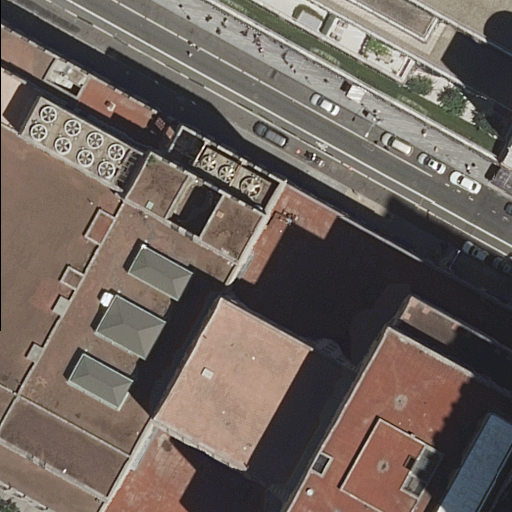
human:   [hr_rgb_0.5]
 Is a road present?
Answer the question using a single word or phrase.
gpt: yes

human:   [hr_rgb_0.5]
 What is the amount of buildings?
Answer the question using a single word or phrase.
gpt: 4

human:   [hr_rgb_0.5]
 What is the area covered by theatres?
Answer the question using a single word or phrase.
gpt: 3425m2

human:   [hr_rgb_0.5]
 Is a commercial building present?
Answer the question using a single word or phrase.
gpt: yes

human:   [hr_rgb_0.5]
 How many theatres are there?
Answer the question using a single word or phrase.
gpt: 1

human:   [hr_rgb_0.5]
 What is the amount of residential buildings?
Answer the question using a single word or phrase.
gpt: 3

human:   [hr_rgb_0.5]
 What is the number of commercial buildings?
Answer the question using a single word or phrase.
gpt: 1

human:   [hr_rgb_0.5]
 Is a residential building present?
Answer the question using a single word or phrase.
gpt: yes

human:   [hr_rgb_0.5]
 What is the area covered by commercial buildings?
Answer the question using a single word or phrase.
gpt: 998m2

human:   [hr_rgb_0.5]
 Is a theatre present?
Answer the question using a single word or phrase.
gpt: yes

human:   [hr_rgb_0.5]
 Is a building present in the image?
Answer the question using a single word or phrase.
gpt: yes

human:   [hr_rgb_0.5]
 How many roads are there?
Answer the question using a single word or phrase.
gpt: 1

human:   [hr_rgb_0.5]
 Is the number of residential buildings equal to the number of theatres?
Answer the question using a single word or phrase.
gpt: no

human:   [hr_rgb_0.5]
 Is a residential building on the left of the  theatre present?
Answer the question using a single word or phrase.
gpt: no

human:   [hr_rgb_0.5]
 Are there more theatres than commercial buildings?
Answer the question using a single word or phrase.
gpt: no

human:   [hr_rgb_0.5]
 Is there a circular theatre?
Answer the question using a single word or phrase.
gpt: no

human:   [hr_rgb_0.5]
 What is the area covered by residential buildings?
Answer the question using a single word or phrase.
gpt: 7093m2

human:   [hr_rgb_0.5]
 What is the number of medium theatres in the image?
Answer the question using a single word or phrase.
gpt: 0

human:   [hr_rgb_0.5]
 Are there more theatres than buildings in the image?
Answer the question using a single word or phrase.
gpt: no

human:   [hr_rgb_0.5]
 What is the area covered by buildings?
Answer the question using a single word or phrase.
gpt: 8091m2

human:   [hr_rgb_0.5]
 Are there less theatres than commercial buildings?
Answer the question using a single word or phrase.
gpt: no

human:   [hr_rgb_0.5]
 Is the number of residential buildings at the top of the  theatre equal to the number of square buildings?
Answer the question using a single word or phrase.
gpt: no

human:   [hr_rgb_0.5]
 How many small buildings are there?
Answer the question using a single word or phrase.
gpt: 1

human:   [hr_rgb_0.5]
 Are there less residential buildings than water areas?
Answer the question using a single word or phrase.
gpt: no

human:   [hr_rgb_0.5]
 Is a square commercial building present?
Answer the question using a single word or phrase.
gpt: no

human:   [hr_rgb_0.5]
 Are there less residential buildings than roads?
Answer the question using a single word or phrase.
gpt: no

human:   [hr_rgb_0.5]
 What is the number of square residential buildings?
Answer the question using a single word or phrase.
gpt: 0

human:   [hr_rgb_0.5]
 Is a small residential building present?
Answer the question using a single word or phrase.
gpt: yes

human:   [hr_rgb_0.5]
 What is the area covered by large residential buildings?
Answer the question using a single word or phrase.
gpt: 7079m2

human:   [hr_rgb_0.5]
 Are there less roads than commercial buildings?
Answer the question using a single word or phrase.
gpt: no

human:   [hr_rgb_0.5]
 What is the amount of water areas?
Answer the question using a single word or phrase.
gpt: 0

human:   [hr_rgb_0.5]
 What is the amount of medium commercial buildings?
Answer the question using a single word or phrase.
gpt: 0

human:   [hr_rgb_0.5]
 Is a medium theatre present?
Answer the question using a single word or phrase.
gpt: no

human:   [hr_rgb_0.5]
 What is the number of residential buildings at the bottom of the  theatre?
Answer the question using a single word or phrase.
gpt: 0

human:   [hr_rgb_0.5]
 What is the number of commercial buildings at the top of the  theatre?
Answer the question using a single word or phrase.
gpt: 1

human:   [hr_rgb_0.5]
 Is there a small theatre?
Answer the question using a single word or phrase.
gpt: no

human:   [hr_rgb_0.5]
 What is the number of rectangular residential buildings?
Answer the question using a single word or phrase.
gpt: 1

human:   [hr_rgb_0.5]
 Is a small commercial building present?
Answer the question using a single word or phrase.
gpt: no

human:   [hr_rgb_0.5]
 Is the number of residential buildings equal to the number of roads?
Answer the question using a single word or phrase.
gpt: no

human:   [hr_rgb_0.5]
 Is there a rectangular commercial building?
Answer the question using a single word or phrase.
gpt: yes

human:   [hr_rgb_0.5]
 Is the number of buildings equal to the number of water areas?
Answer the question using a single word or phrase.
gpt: no

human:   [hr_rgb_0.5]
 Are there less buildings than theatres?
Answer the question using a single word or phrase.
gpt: no

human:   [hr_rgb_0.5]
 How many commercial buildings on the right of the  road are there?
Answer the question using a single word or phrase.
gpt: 0

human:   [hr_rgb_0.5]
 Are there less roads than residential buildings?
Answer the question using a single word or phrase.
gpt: yes

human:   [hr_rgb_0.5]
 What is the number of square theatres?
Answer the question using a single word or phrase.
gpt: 0

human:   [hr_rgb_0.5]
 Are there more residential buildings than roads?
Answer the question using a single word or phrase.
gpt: yes

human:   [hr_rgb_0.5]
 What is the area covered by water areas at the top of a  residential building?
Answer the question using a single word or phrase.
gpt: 0m2

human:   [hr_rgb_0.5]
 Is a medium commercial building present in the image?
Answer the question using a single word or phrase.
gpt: no

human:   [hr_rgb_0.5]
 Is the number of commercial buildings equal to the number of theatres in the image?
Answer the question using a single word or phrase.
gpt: yes

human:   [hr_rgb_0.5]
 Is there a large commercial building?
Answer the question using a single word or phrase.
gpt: yes

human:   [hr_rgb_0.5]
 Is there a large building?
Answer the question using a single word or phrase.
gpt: yes

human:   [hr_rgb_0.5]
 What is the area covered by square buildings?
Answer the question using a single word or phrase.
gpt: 0m2

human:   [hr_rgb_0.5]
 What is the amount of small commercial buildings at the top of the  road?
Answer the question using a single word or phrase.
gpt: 0

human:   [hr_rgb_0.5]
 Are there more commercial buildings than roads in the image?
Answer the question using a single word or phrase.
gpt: no

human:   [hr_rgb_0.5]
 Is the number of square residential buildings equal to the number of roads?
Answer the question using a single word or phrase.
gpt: no

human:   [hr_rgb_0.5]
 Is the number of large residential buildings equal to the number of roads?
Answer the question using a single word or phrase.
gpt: no

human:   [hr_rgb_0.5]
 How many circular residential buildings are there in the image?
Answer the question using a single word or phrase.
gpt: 0

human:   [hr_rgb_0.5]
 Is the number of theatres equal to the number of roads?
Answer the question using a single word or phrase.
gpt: yes

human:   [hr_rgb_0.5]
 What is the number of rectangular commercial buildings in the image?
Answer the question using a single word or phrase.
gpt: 1

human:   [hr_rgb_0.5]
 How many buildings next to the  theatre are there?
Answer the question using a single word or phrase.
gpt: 4

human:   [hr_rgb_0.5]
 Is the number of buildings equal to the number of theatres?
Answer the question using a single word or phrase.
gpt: no

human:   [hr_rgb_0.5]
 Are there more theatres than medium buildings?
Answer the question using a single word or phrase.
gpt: yes

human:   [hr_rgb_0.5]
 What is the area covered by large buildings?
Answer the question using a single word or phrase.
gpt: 8078m2

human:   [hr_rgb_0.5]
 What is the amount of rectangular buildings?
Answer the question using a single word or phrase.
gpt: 2